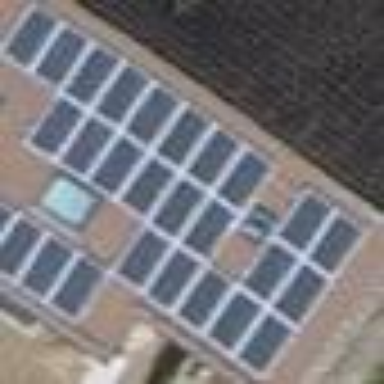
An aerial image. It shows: Solar power generator utilizing photovoltaic technology with solar photovoltaic panels.